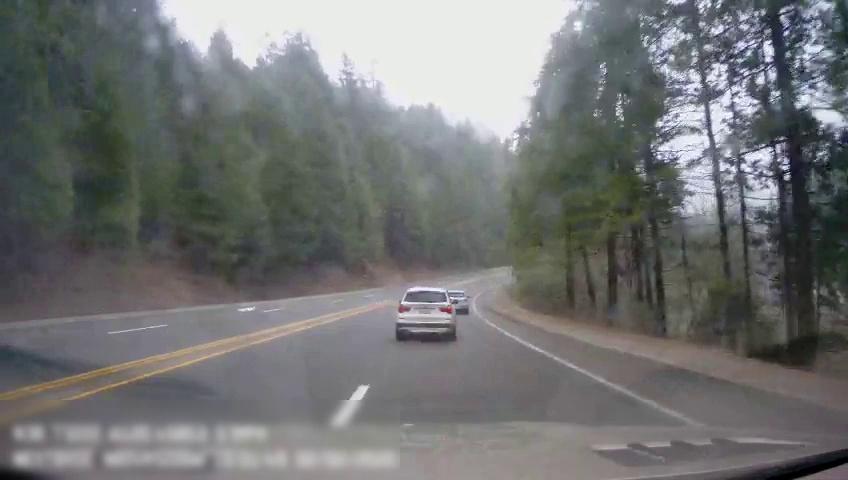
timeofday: Day
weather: Cloudy
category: Drivable Space
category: Vehicles | SUV
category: Vehicles | SUV
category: Lanes | Current Lane
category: Lanes | Current Lane
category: Lanes | Opposite Lane
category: Lanes | Alternate Lane
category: Lanes | Alternate Lane
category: Lanes | Alternate Lane
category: Lanes | Opposite Lane